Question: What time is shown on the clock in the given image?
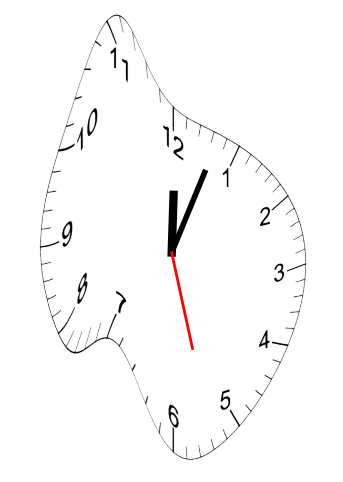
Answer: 12:03:27